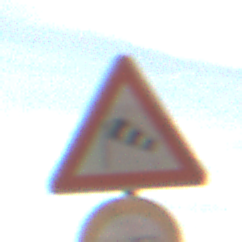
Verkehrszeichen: SeitenwindVonLinks
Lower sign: Ueberholverbot
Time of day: SunriseSunset
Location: Outdoor (Nature)
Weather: PartlyCloudy
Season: NotSpecified
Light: Natural